Question: i have a crystal report document, where i made 4 summaries, 3 of them works fine but the 4th just displays a series of sharps (########).

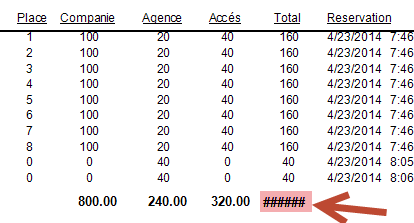
Answer: This problem will come when space is not sufficient for the field to display the number. Increase the size of the filed that displays the number.